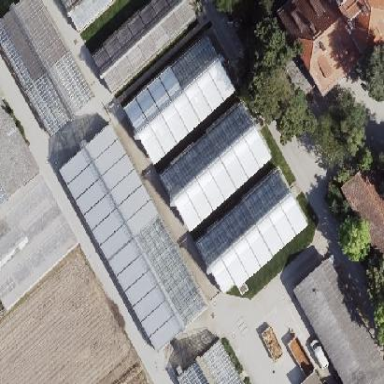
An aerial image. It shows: Greenhouse.